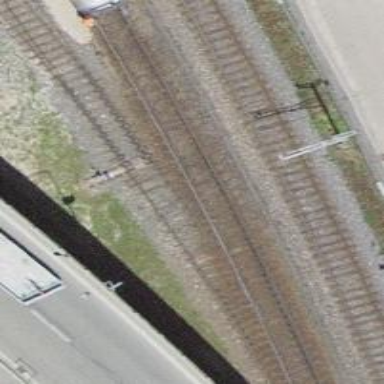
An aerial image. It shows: Railway switch.